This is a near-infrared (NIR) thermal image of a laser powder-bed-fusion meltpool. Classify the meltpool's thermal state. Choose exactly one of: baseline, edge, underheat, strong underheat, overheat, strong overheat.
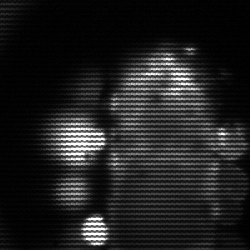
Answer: strong underheat